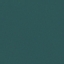
Land use / land cover: SeaLake